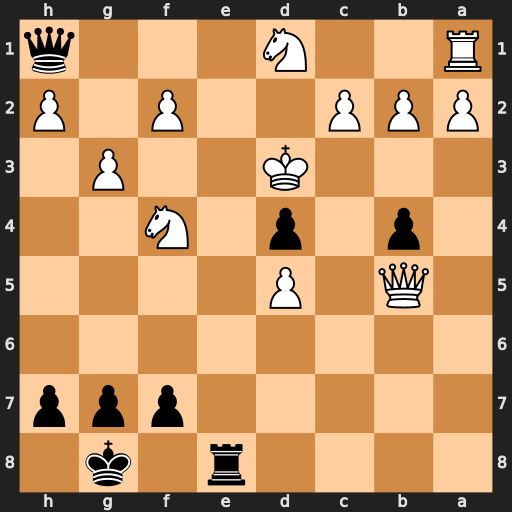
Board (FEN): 4r1k1/5ppp/8/1Q1P4/1p1p1N2/3K2P1/PPP2P1P/R2N3q
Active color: b
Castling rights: -
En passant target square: -
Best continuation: Qf1+ Kd2 Qxb5